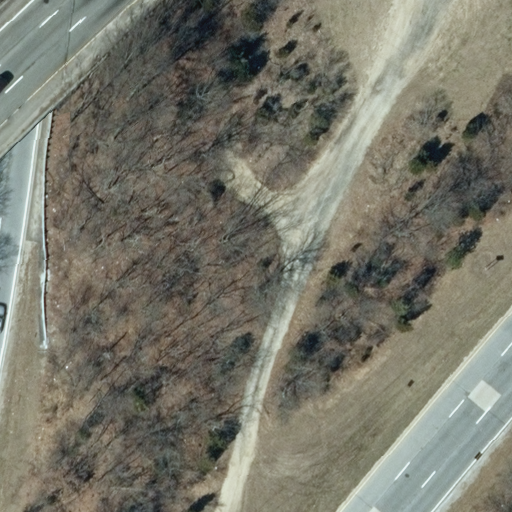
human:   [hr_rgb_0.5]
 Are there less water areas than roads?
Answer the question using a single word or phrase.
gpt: yes

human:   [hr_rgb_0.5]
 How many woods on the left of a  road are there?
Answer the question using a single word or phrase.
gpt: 0

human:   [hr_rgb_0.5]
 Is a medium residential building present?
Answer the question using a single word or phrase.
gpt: no

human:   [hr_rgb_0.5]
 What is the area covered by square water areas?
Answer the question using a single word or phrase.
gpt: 0m2

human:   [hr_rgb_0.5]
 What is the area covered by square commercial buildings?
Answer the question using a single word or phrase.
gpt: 0m2

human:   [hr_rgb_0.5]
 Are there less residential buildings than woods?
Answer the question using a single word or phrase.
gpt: yes

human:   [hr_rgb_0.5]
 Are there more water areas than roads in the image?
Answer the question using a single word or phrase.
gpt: no

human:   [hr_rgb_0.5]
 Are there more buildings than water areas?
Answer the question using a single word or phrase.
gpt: no

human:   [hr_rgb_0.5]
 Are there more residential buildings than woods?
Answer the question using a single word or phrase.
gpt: no

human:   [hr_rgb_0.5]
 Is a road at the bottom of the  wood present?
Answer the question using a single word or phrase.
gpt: yes

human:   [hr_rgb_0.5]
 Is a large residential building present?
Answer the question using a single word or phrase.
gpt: no

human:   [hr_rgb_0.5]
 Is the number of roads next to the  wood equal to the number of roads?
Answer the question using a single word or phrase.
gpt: yes

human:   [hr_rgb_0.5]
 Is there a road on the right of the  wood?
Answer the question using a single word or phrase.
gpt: no

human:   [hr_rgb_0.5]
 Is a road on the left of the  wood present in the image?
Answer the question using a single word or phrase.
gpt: yes

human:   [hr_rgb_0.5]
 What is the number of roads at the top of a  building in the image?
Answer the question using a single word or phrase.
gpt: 0

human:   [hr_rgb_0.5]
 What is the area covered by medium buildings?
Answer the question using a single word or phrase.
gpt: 0m2

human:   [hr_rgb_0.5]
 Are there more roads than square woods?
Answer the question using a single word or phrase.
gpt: yes

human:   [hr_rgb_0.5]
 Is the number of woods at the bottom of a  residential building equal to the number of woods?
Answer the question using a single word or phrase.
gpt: no

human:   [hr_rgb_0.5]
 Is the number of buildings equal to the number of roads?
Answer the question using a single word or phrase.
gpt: no

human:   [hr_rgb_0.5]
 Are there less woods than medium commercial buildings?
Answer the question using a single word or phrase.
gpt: no

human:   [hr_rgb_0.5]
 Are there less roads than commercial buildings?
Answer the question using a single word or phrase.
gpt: no

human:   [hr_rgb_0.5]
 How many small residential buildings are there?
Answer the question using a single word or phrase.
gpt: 0

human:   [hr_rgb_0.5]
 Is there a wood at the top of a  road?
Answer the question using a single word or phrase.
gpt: no

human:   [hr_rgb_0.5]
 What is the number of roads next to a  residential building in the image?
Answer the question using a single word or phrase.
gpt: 0

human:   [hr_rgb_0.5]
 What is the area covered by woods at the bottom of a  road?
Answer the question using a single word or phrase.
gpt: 0m2

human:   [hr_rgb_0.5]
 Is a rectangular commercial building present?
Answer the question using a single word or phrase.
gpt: no

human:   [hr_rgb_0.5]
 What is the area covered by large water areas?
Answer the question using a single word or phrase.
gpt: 0m2

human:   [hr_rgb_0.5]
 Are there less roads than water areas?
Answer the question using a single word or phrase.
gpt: no

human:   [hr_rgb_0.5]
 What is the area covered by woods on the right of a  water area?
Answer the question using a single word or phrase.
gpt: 0m2

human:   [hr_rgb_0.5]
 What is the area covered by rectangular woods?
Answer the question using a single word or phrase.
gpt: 6505m2

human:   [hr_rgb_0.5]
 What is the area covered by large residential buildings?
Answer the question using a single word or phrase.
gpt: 0m2

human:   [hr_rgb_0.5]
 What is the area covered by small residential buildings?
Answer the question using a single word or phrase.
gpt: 0m2

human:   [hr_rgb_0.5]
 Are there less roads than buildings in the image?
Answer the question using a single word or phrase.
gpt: no

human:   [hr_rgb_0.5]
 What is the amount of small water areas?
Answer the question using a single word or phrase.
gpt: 0

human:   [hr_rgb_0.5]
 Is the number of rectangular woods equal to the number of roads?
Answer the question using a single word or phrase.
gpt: no

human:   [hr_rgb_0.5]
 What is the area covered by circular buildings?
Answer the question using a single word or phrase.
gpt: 0m2